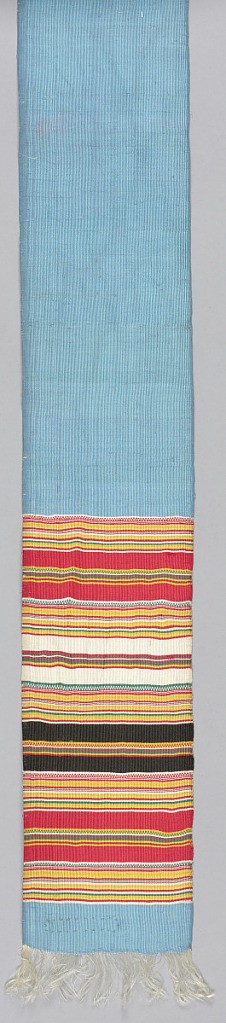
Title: Sash
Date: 19th century
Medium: silk Technique:
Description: Fringed light blue sash has a wide band of thick and thin horizontal stripes of black, yellow, green, red, and white.